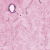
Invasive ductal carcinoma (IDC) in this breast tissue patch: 0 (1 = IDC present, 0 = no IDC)